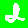
Digit: 2